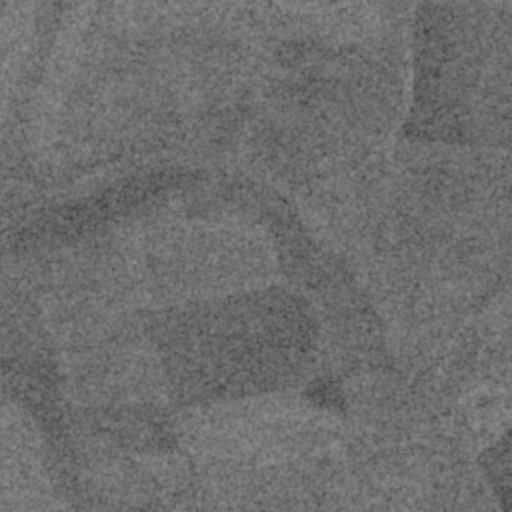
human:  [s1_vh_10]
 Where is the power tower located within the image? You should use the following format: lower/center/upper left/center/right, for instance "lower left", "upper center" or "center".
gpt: The power tower is located in the upper left of the image.
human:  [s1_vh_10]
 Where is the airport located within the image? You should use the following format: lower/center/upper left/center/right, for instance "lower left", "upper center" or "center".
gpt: There is no airport in the image.

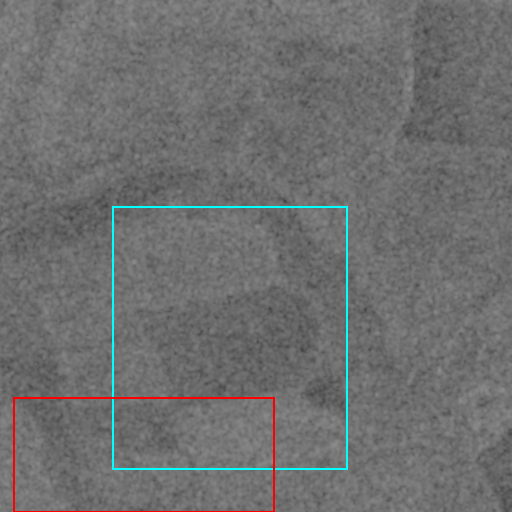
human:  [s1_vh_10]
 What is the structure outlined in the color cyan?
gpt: The structure outlined in cyan is a crop field.
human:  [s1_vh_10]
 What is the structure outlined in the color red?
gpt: The structure outlined in red is a quarry.
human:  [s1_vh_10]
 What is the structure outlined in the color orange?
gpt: There is no orange outline.